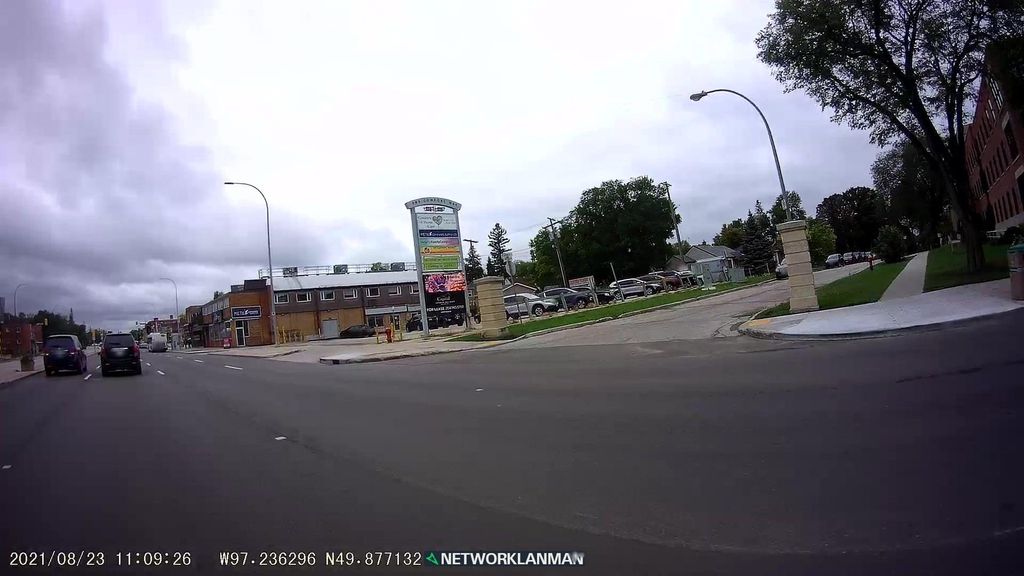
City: winnipeg